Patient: sex F, age 61
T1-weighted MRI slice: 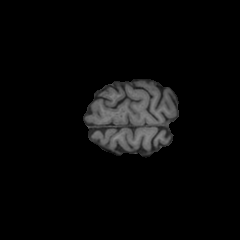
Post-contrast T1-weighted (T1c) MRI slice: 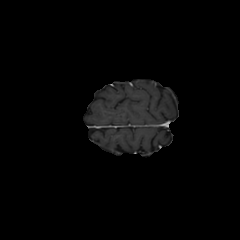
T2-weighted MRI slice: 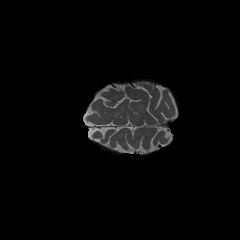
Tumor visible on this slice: no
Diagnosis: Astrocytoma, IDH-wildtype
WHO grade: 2